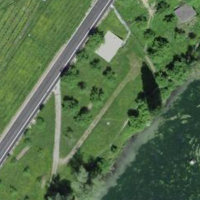
EUNIS habitat code: 40
Species observed at this site:
Regulus ignicapilla